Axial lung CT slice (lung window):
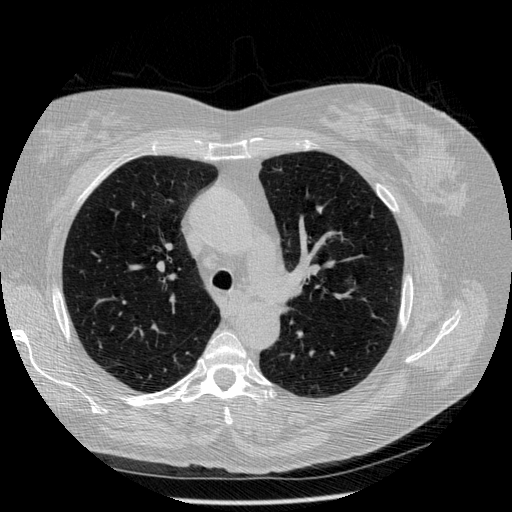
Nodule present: no